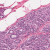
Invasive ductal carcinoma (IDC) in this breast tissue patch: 0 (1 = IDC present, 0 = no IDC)